Question: I am trying to get the most recent axis_I_II_3 number for each patient. I need a way to get the latest date on the highest episode number for each patient_id. Was hoping someone could help me with this.
'''
select
distinct pct.patient_id,
pct.episode_id,
pct.axis_I_II_3,
pct.proc_chron,
pct.clinic_id
from patient_clin_tran pct
join patient p on pct.patient_id = p.patient_id
where pct.axis_I_II_3 is not null and p.case_status = 'A' and pct.patient_id not in ('<PHONE>')
'''

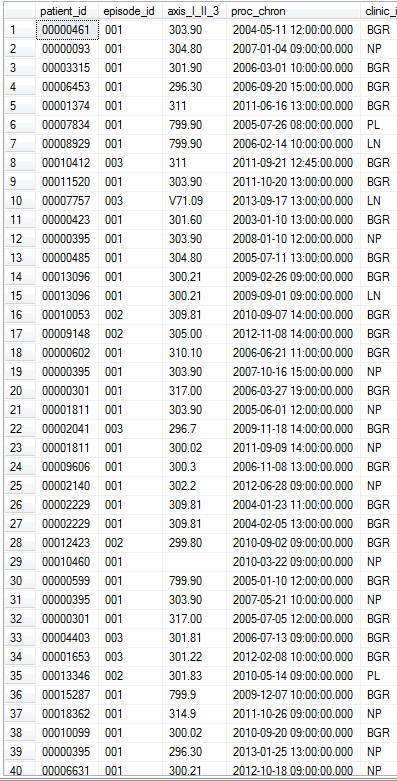
Answer: This sort of construct will give you the answer.
'''
select pct.patient_id,
pct.episode_id,
pct.axis_I_II_3,
pct.proc_chron,
pct.clinic_id
from patient_clin_tran pct
join patient p on pct.patient_id = p.patient_id
join (
select patient_id, max(proc_chron) maxdate
from patient_clin_tran
where whatever
group by patient_id
) temp on temp.patient_id = pct.patient_id and pct.proc_chron = maxdate
etc
'''
You can add the where clauses and fix any syntax errors I might have made.